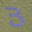
Label: 3